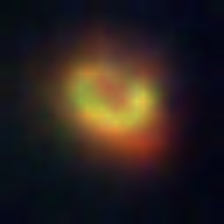
Taxon: NanoPlankton
Group: Other